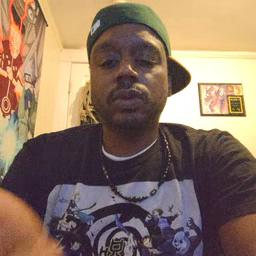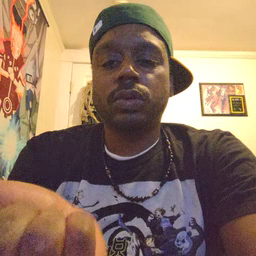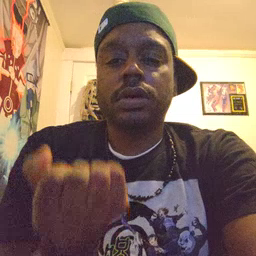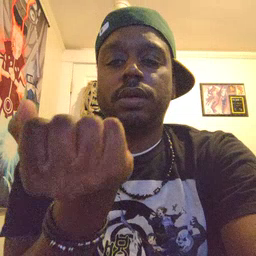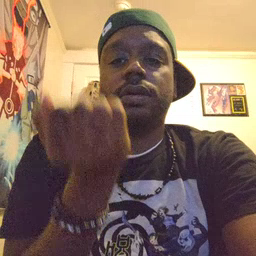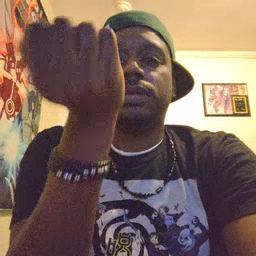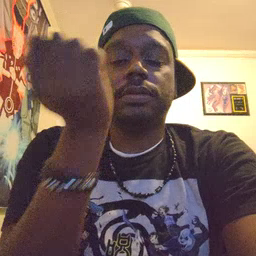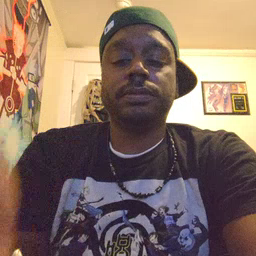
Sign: drawer